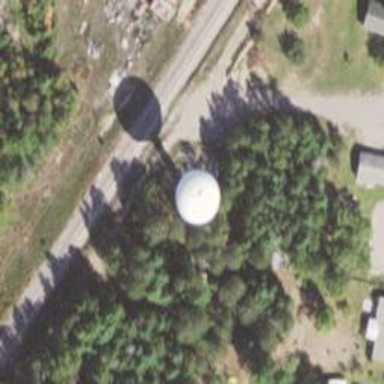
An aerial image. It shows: Water tower that is man-made.